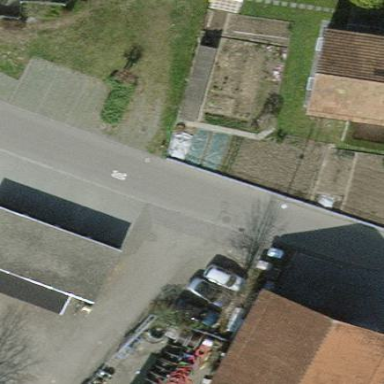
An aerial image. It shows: Garage building.